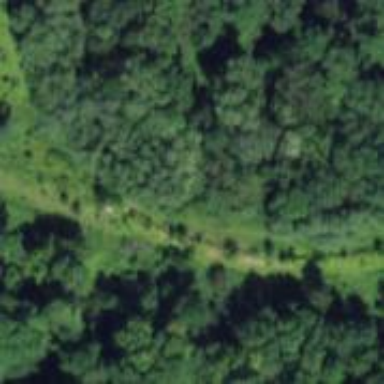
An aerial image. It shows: Track road.